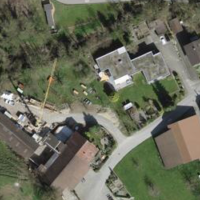
EUNIS habitat code: 54
Species observed at this site:
Lamium galeobdolon